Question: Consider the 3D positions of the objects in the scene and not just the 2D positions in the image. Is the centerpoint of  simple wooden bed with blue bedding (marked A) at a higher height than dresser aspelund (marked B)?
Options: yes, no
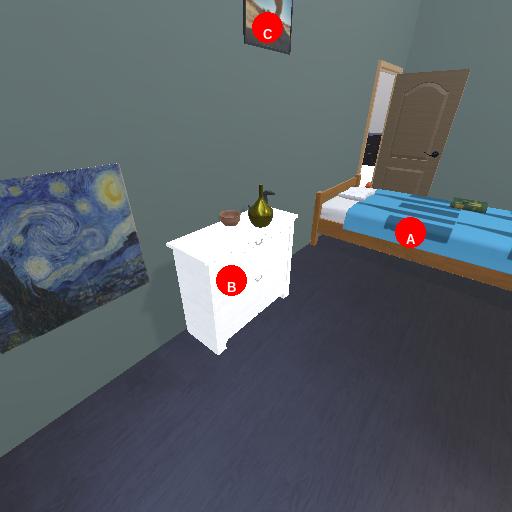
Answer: yes